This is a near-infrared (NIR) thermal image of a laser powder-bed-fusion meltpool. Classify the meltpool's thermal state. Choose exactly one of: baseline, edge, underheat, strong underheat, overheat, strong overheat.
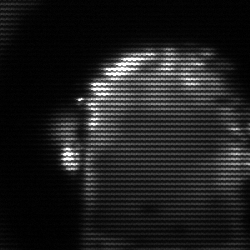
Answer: baseline